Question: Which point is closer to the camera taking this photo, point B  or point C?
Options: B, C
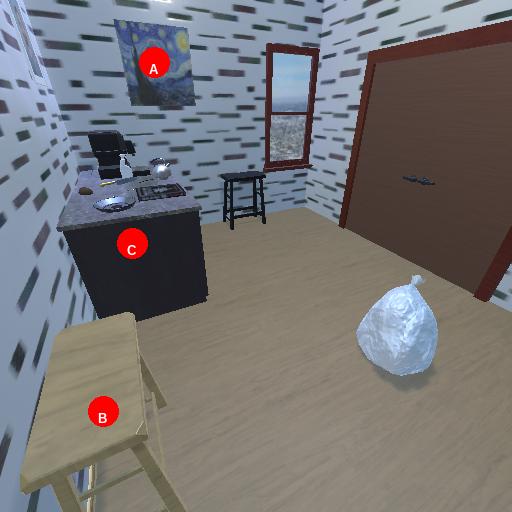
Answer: B